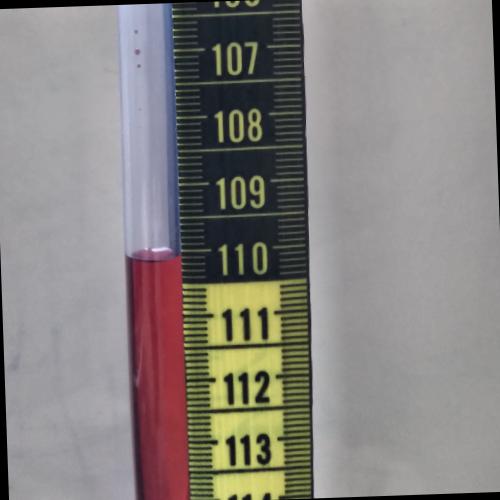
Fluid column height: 110.1 cm